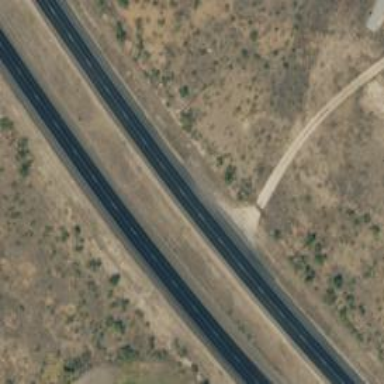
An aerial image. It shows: Expressway with asphalt surface.